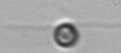
Label: flagellate